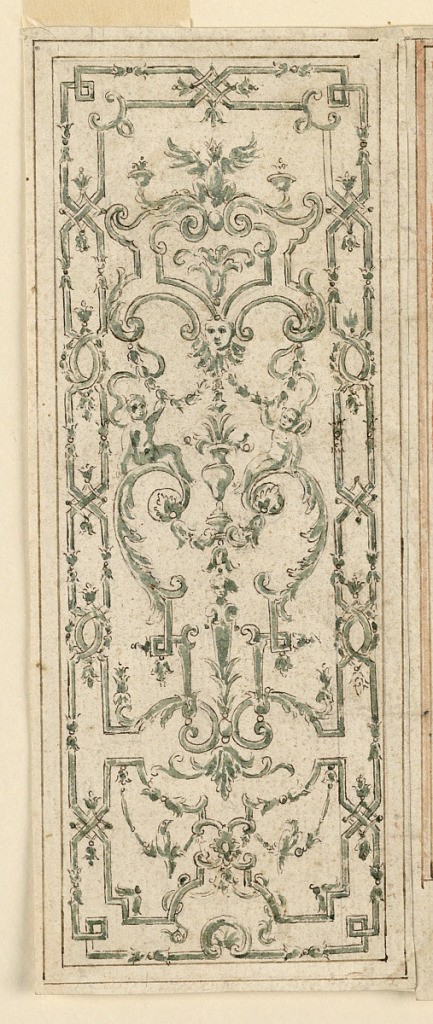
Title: Strapwork Design
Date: ca. 1650
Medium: Graphite, pen and ink, brush and watercolor on paper
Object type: Drawing
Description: Design for vertical panel with strapwork, putti and swags.